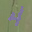
Label: 4